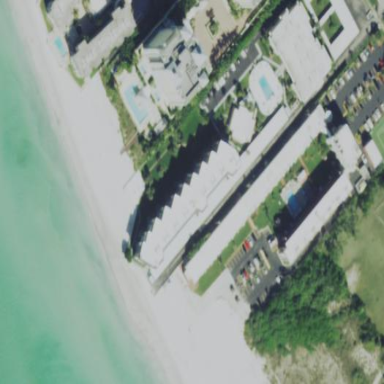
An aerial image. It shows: Hotel.